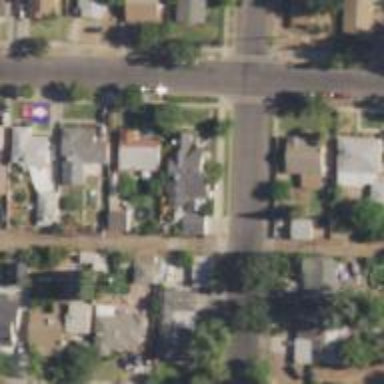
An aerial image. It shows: Alley classified as service road.